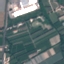
Label: PermanentCrop